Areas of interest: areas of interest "China Telecom Co., Ltd. (Chongqing Branch Training Center)"
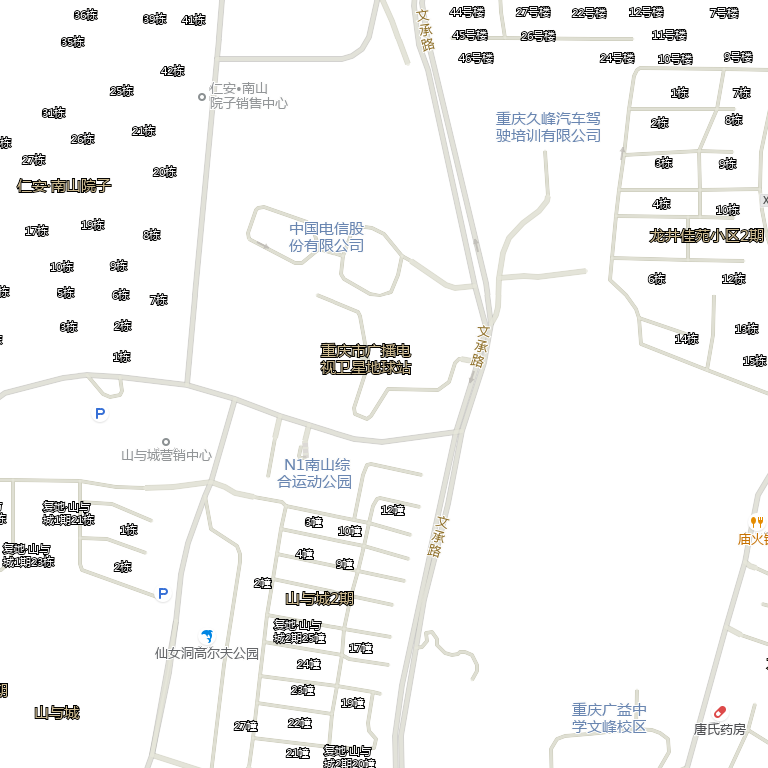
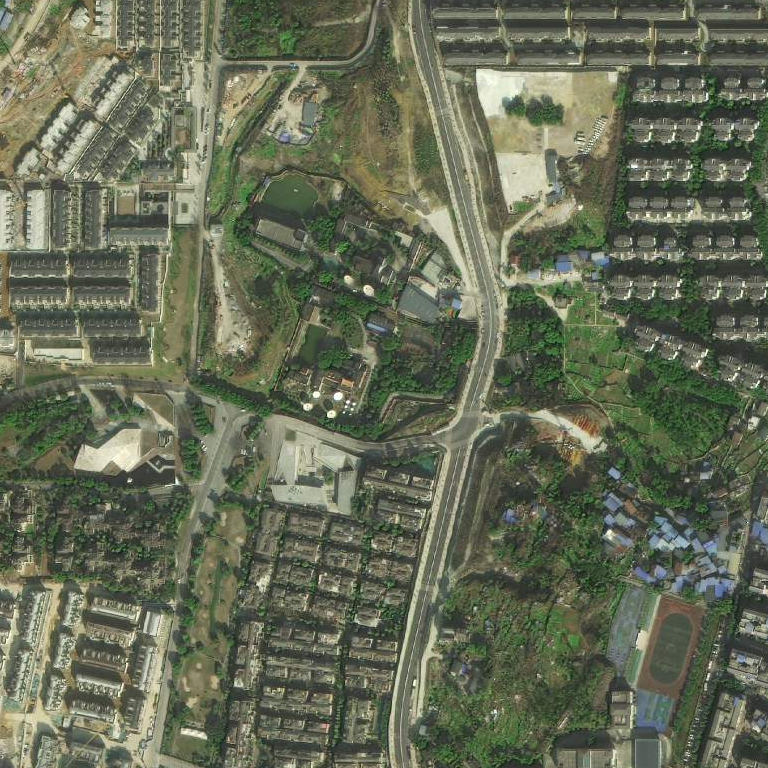